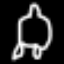
Label: frog